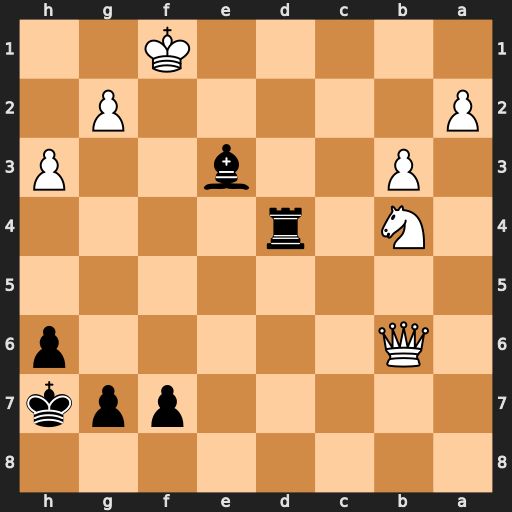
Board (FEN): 8/5ppk/1Q5p/8/1N1r4/1P2b2P/P5P1/5K2
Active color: b
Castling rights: -
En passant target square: -
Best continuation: Rf4+ Ke1 Bxb6